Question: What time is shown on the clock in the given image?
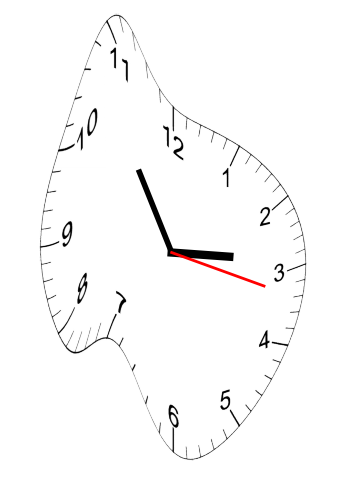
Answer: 02:54:17